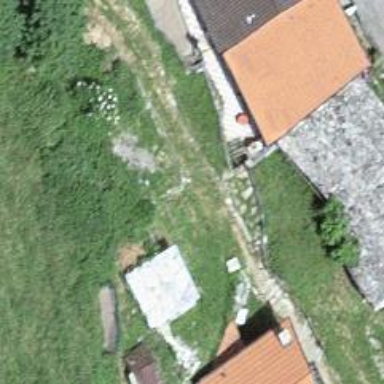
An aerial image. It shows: Retaining wall with white-red-white stripes painted on the stone.